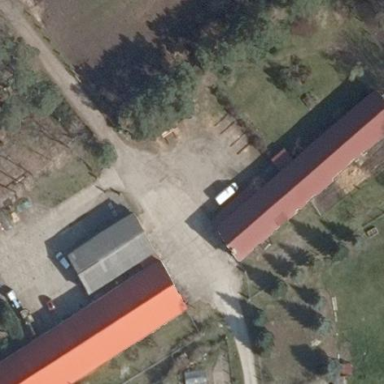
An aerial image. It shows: Farmyard area.